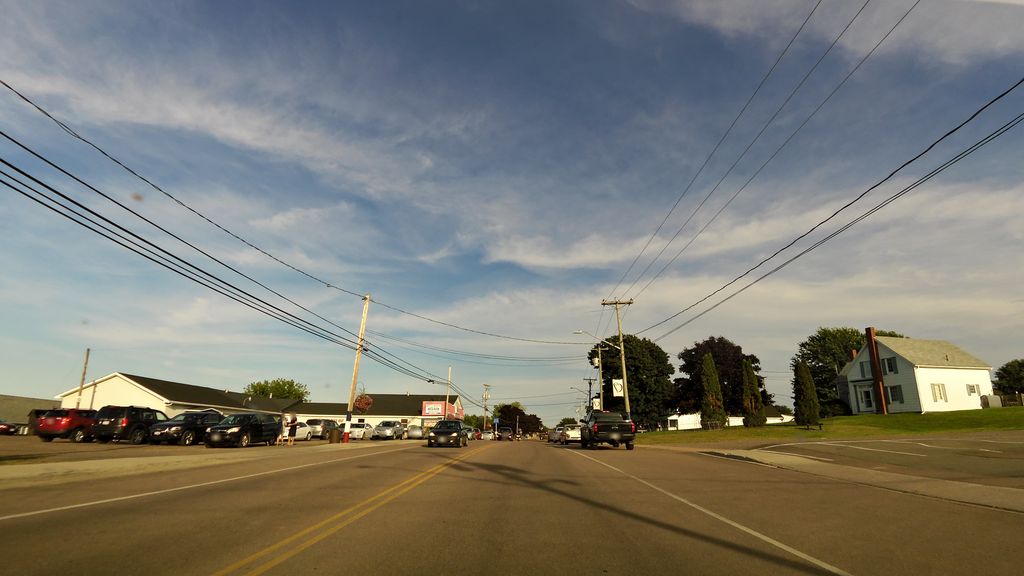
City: charlottetown